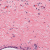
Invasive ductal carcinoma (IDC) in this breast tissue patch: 0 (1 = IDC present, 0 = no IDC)